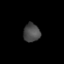
Tissue: prostate
Cell type: T cells
Senescence score: 0.336
Nuclear area (px): 303
Mean DAPI intensity: 73.581